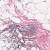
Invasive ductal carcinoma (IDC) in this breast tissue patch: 0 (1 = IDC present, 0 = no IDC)